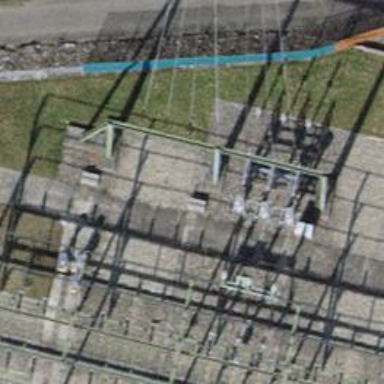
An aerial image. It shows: Insulator used in power equipment.